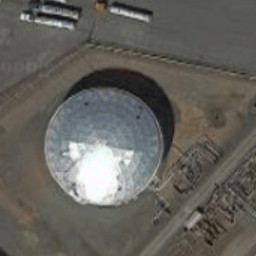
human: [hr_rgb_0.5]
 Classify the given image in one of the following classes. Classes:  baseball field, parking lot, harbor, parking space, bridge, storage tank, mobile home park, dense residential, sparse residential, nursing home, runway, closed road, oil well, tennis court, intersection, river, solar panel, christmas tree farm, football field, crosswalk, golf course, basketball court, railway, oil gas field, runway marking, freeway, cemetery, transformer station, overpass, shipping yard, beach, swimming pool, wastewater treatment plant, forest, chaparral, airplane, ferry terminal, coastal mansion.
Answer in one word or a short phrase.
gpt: storage tank